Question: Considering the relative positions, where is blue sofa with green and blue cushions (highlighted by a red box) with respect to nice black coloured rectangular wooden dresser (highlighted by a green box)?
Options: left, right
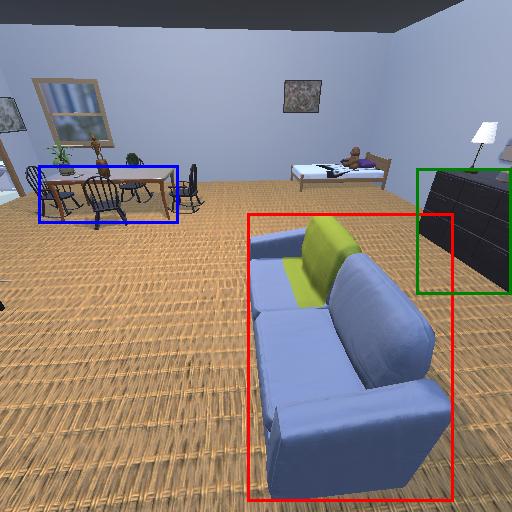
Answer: left